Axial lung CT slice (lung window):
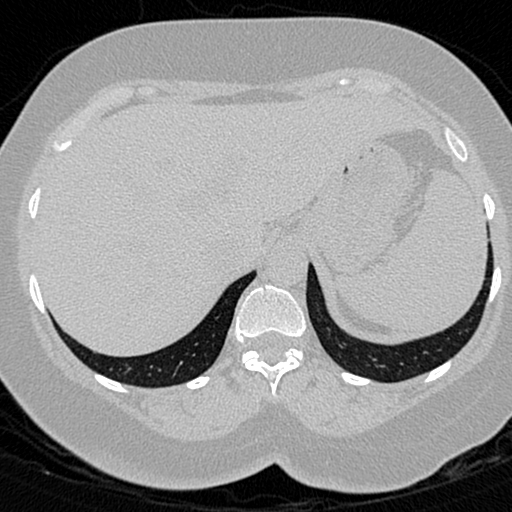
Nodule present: no